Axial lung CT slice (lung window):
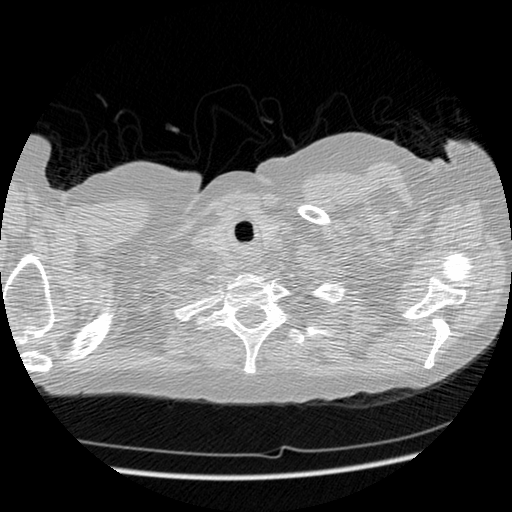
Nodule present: no